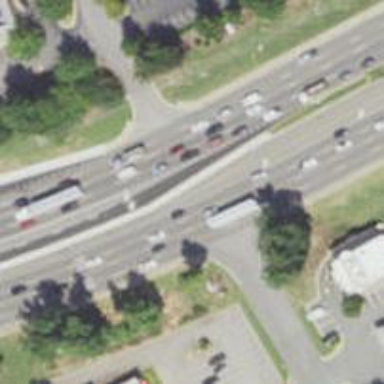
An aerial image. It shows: Trunk highway with expressway features.